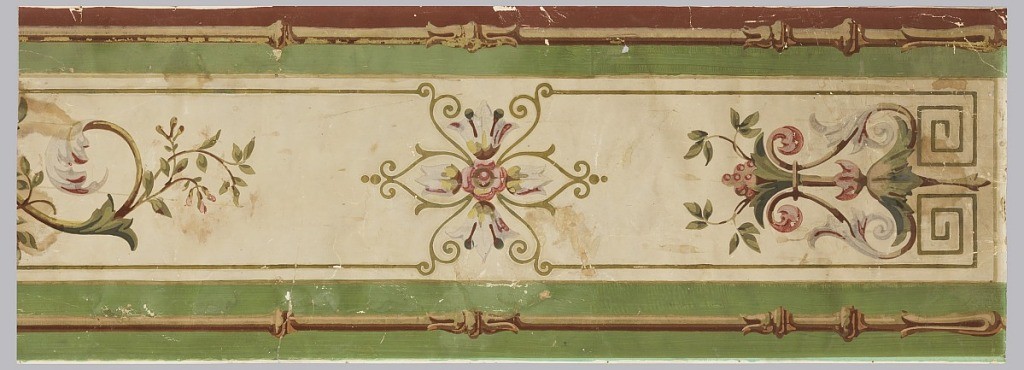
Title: Border
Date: ca. 1860
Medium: Wall-paper printed in colors
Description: Vertical rectangle of border paper or framing panel. At either side, green stripe bearing brown plant shoot. In center, arabesques of foliage and flowers in green and pink, on pale green field.